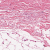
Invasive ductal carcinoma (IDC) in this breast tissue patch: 0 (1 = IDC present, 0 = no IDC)